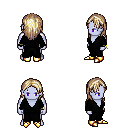
a pixel art fantasy rpg character, male body template, dark elf, purple skin, gray robe, gold greaves, white blonde long hairstyle, bracelets, gold boots, four views (front, back, left, right), 2x2 character sprite sheet, small pixel art, hard edges, no anti-aliasing